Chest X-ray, PA view. Patient: 56 years old, sex M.
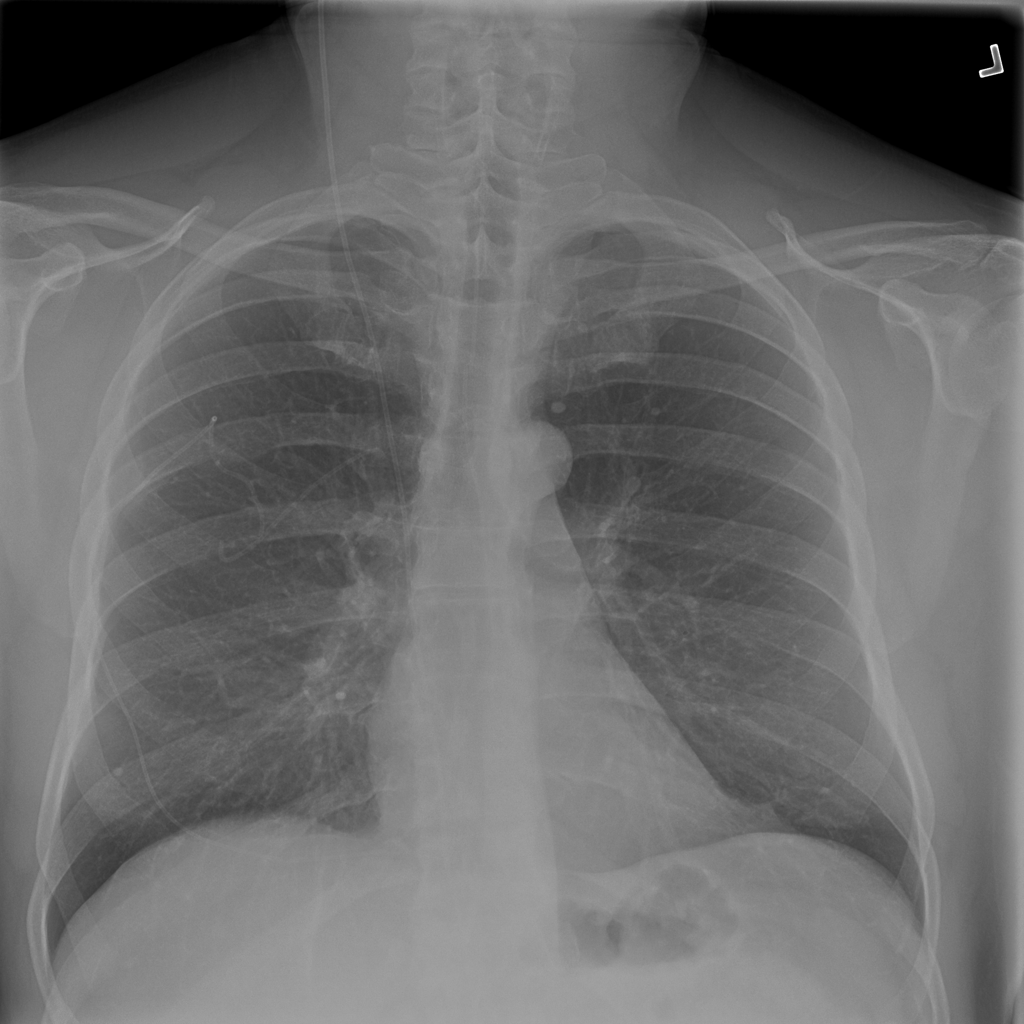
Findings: No Finding